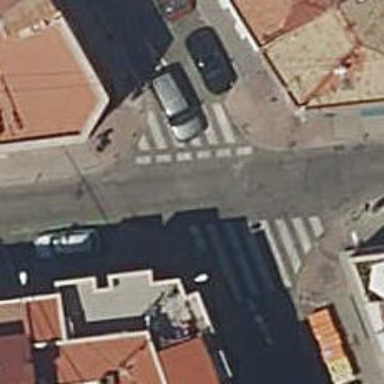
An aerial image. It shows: Uncontrolled crossing on the road.